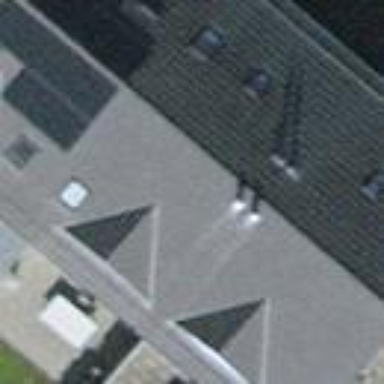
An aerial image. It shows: Semi-detached house with flat roof.